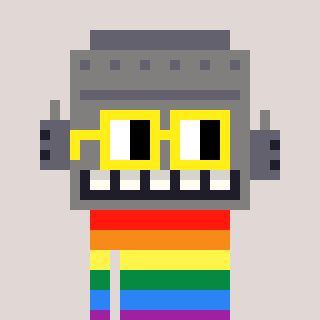
a pixel art character with square yellow glasses, a robot-shaped head and a darkpink-colored body on a warm background